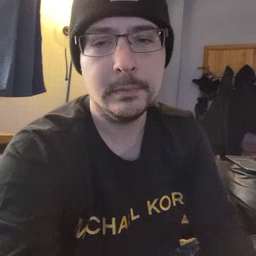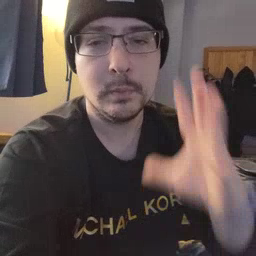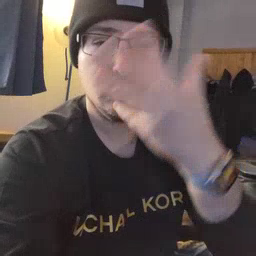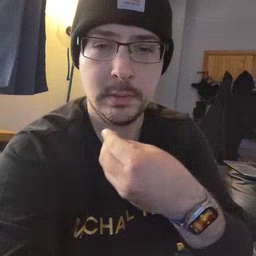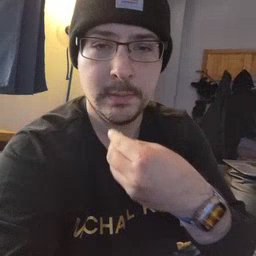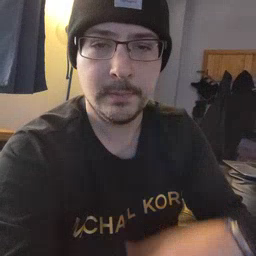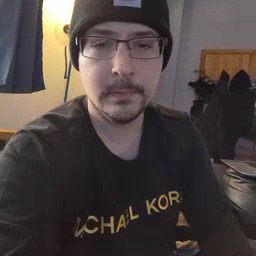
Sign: pretty